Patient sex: M
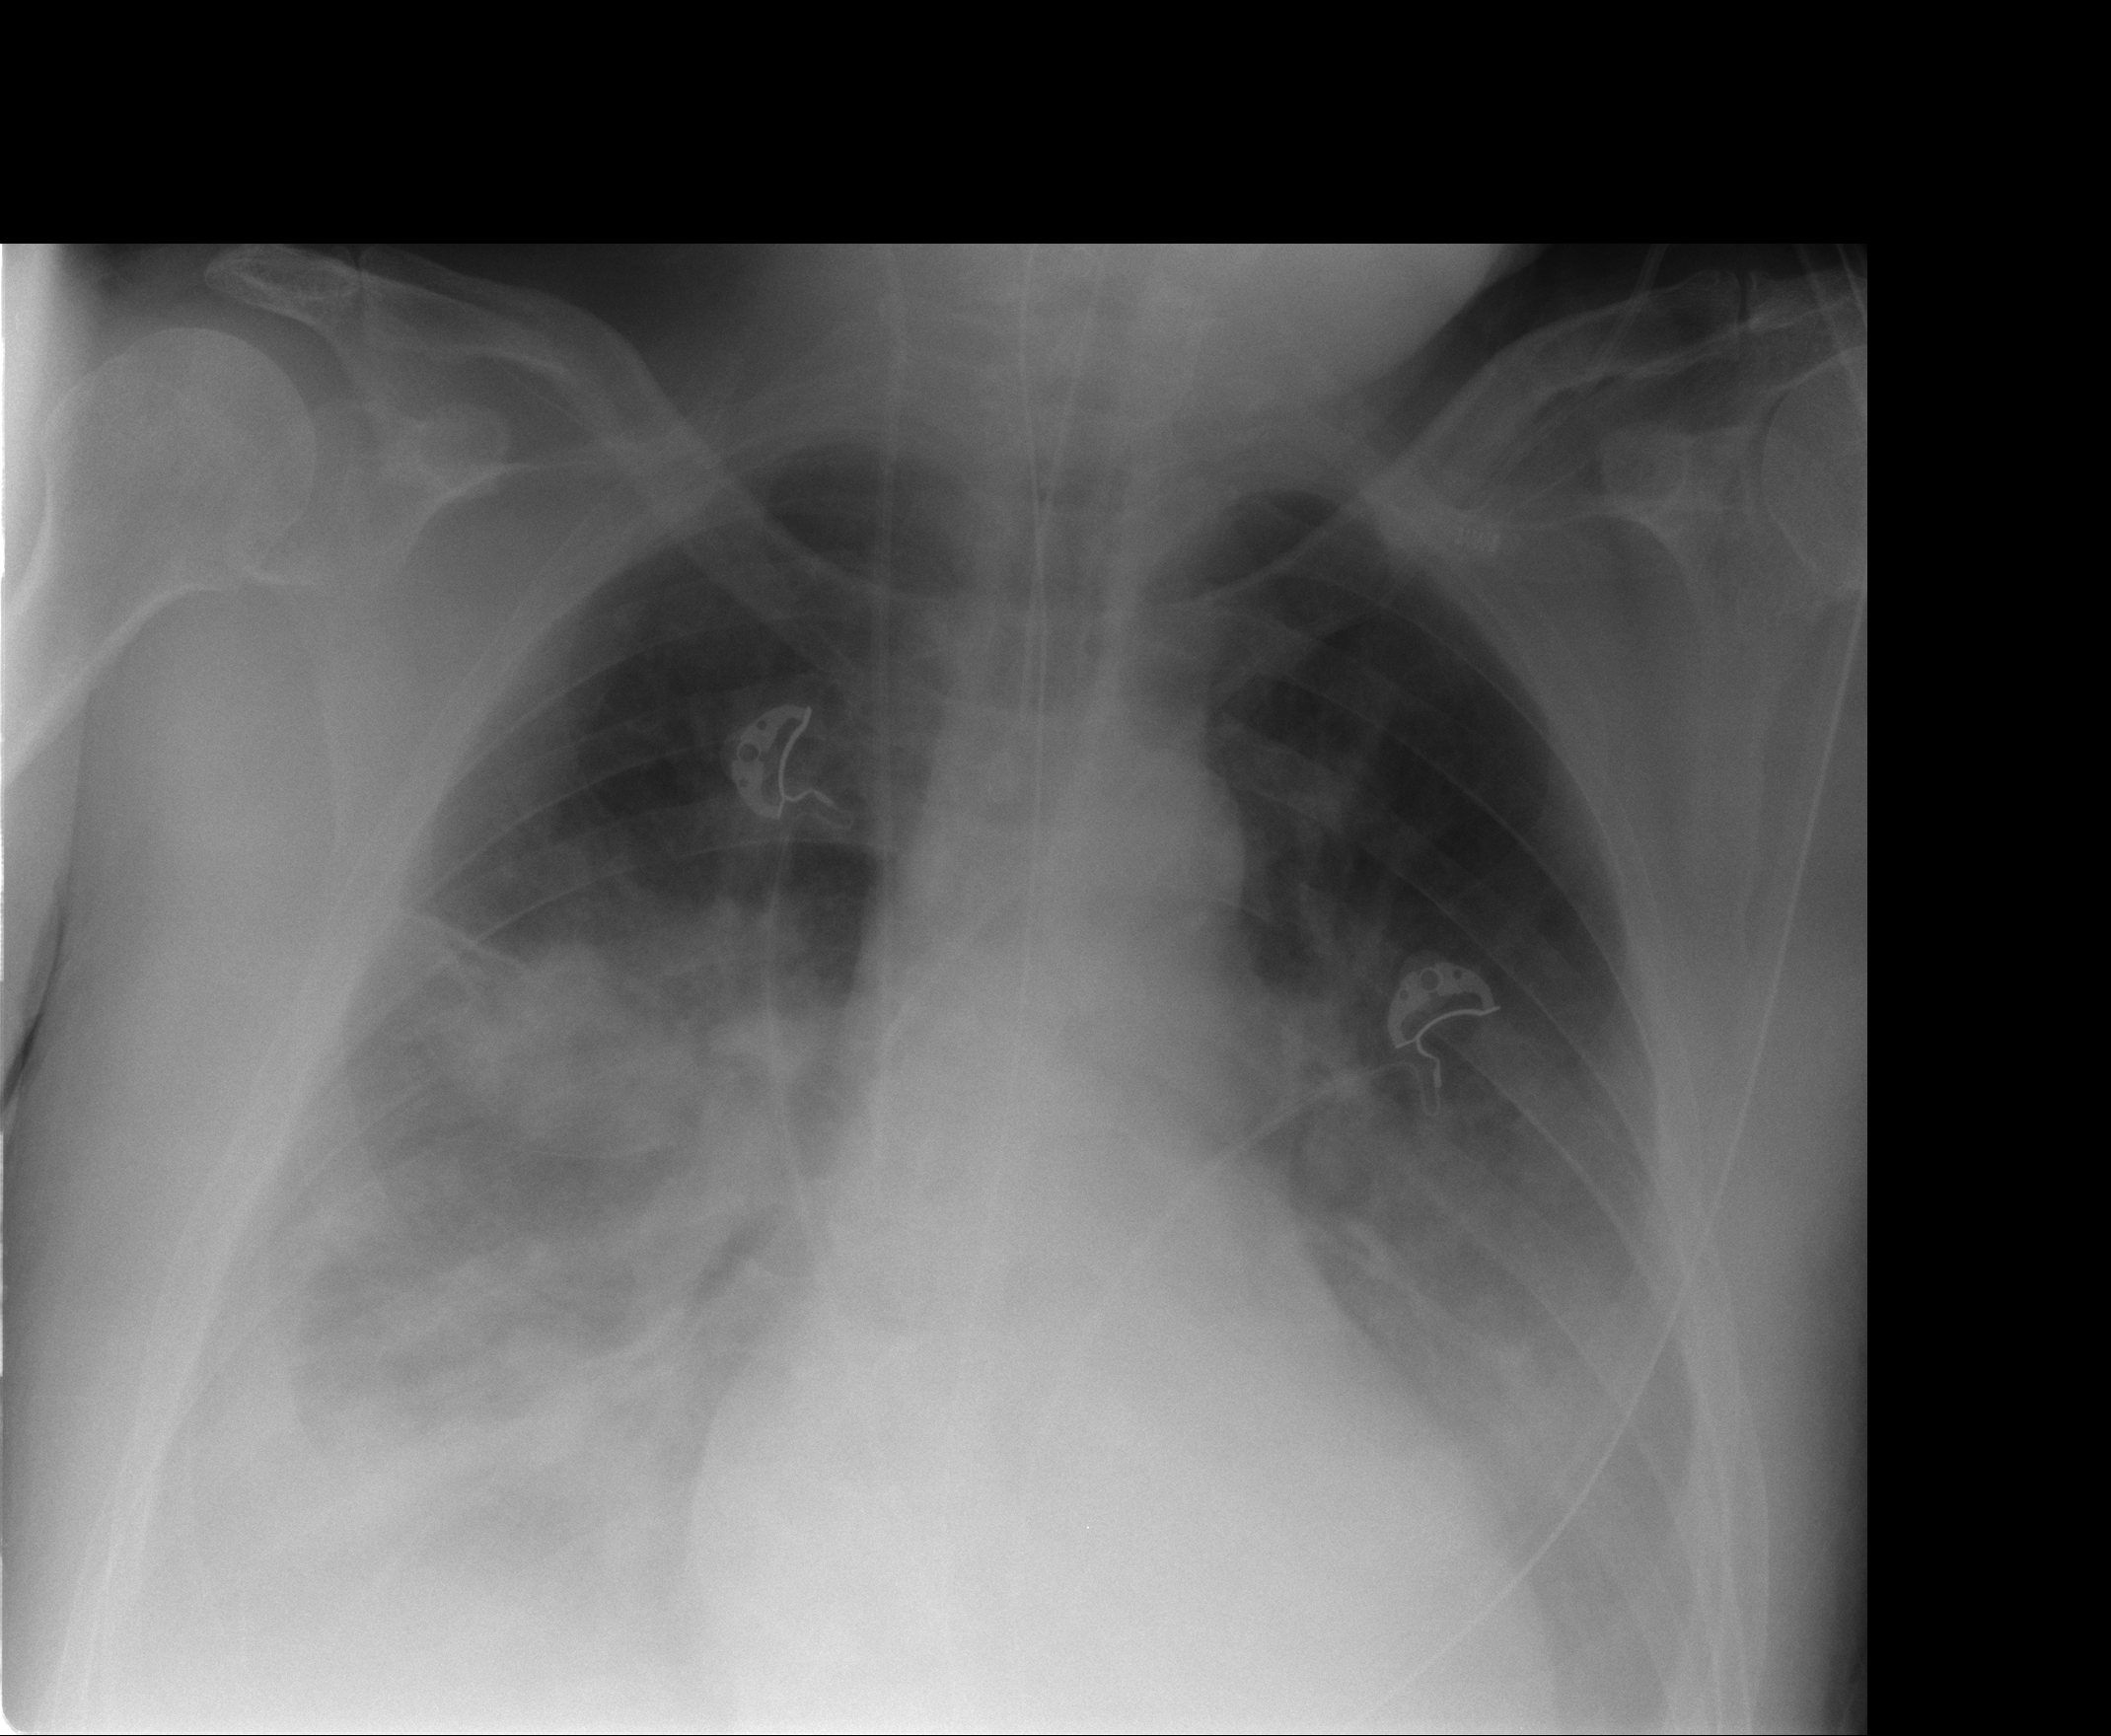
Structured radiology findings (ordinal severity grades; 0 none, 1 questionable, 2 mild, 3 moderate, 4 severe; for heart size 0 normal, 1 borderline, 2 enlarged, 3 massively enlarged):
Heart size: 2
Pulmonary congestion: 3
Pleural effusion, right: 3
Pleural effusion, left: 3
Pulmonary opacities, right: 3
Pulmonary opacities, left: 3
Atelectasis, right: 3
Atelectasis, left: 2